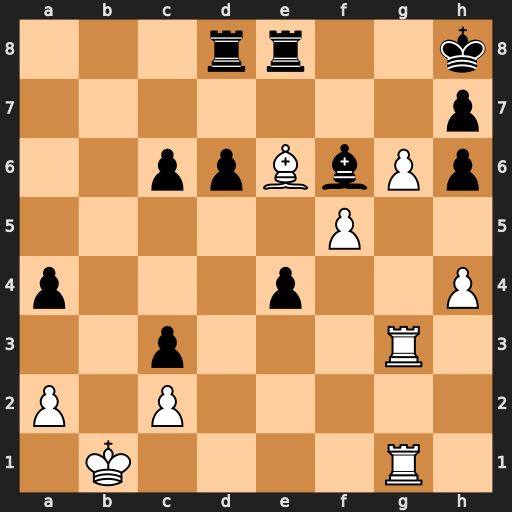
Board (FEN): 3rr2k/7p/2ppBbPp/5P2/p3p2P/2p3R1/P1P5/1K4R1
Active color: w
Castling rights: -
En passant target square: -
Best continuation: g7+ Bxg7 Rxg7